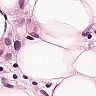
Metastatic tissue present: yes